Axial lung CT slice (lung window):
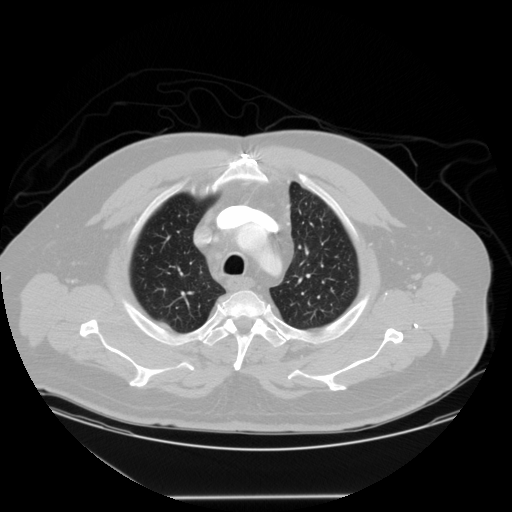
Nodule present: no